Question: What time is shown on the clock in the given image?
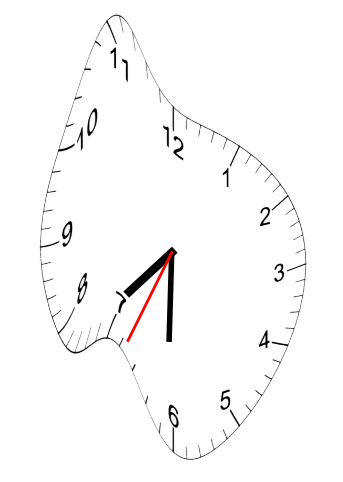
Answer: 07:30:34